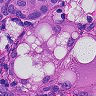
Metastatic tissue present: yes